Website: apple
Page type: billing-address
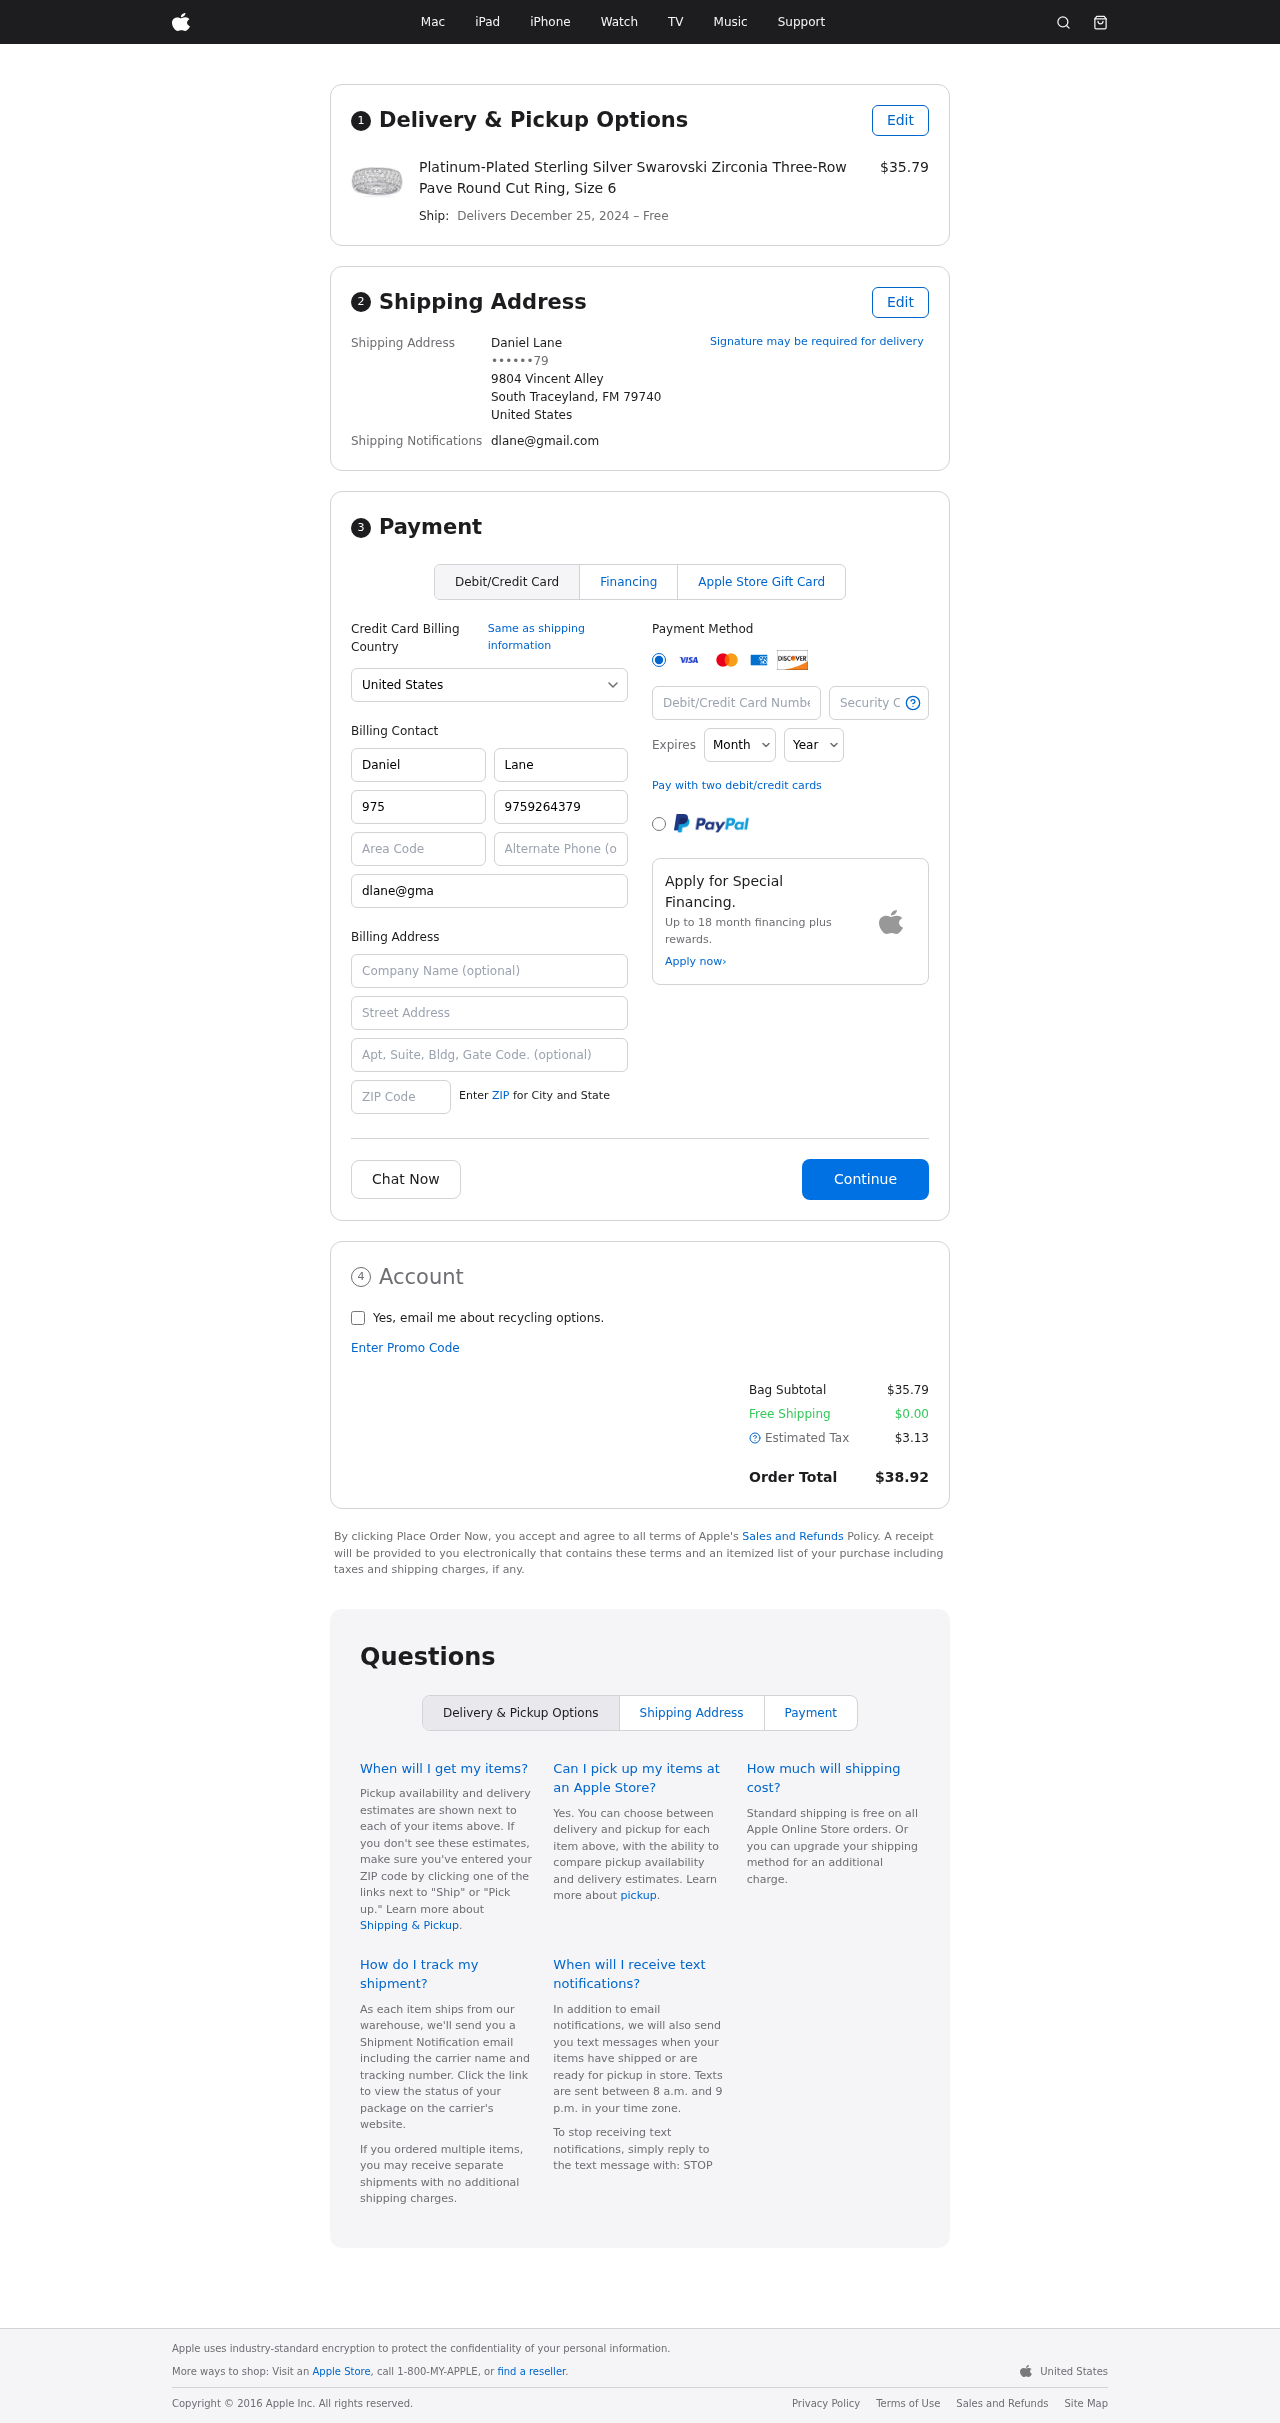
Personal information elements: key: PII_CARD_CVV
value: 511
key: PII_CARD_EXPIRY_MONTH
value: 01
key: PII_CARD_EXPIRY_YEAR
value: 30
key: PII_CARD_NUMBER
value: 6559 0537 5499 0498
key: PII_CITY_STATE_ZIP
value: South Traceyland, FM 79740
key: PII_COUNTRY
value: United States
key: PII_EMAIL
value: dlane@gmail.com
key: PII_FULLNAME
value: Daniel Lane
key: PII_STREET
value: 9804 Vincent Alley
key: PII_PHONE_MASKED
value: ••••••79
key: PII_BILLING_FIRSTNAME
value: Daniel
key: PII_BILLING_LASTNAME
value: Lane
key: PII_BILLING_PHONE_AREA
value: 975
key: PII_BILLING_PHONE
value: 9759264379
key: PII_BILLING_EMAIL
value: dlane@gmail.com
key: PII_BILLING_COMPANY
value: Buckley, Olsen and Jackson
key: PII_BILLING_STREET
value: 9804 Vincent Alley
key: PII_BILLING_STREET2
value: Suite 257
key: PII_BILLING_POSTCODE
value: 79740
Product elements: key: PRODUCT1_NAME
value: Platinum-Plated Sterling Silver Swarovski Zirconia Three-Row Pave Round Cut Ring, Size 6
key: PRODUCT1_PRICE
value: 35.79
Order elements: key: ORDER_DELIVERY_DATE
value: December 25, 2024
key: ORDER_SUBTOTAL
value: $35.79
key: ORDER_SHIPPING_COST
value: $0.00
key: ORDER_TAX
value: $3.13
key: ORDER_TOTAL
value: $38.92